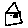
Label: house